Question: I am trying to plot 2 columns of a dataframe (one as a bar plot and the other as a scatterplot). I can get this working with Matplotlib, but I want it with Seaborn.
This is the code:
'''
import matplotlib.pyplot as plt
import seaborn as sns
import pandas as pd
df = pd.DataFrame({'Announced Year': [2016, 2017, 2018, 2019],
'Amount Awarded': [<PHONE>, <PHONE>, <PHONE>, <PHONE>],
'Number of Awarded': [18, 14, 13, 13]})
fig, ax1 = plt.subplots()
ax2 = ax1.twinx()
sns.scatterplot(x="Announced Year", y="Number of Awarded", data=df, ax=ax2)
sns.barplot(x="Announced Year", y="Amount Awarded", data=df, ax=ax1)
fig.tight_layout() # otherwise the right y-label is slightly clipped
plt.title('2016 to 2019 Announcements')
'''

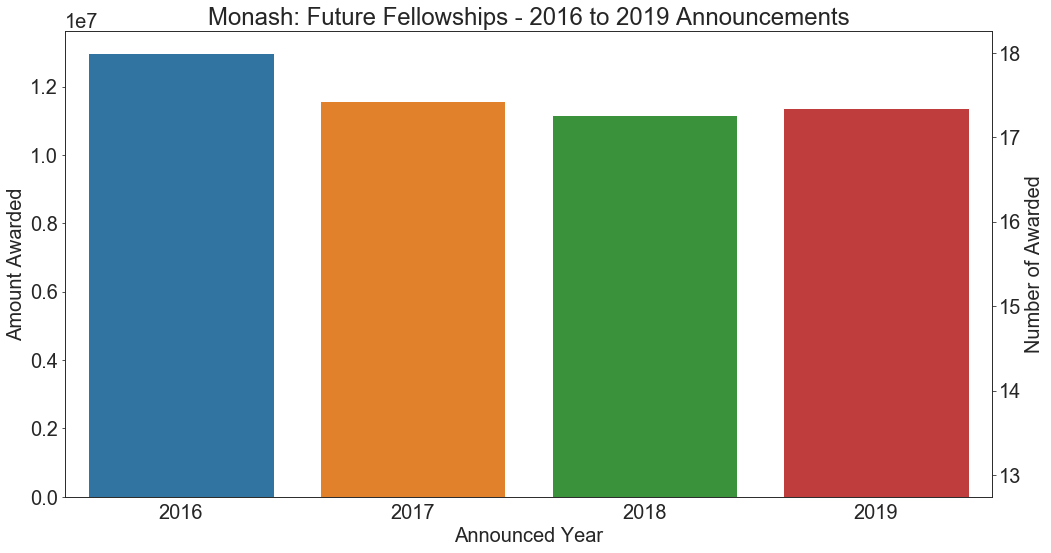
Answer: You can plot with shared x-axis using 'x=np.arange(0,len(df))' instead of 'x="Announced Year"' for .
'''
fig, ax1 = plt.subplots()
ax2 = ax1.twinx()
sns.barplot(x="Announced Year", y="Amount Awarded", data=df, ax=ax2, alpha=.5)
sns.scatterplot(x=np.arange(0,len(df)), y="Number of Awarded", data=df, ax=ax1)
fig.tight_layout() # otherwise the right y-label is slightly clipped
plt.title('2016 to 2019 Announcements')
'''
<URL>